Aerial crown-view tile of a tropical tree (Barro Colorado Island, Panama), acquired 20250217:
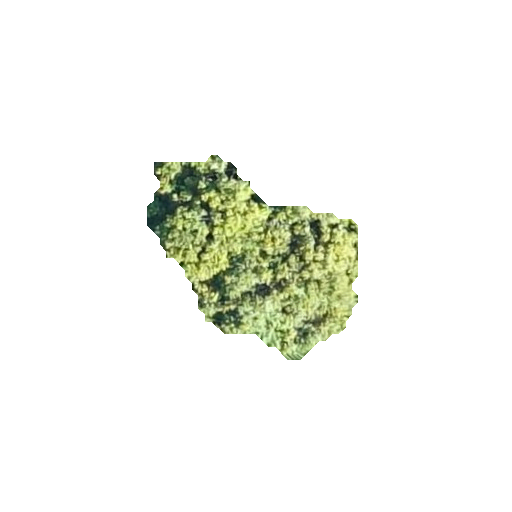
Species: Protium stevensonii
GBIF accepted scientific name: Tetragastris panamensis
Crown area: 39.428 m²